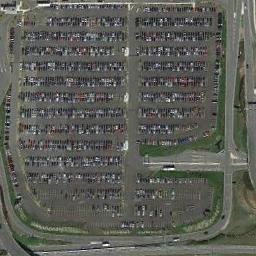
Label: parking_lot